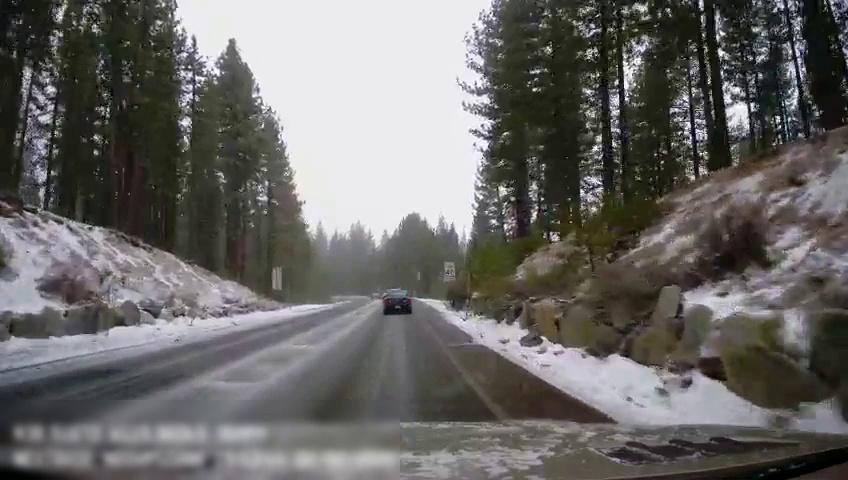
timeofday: Day
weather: Snowy
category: Drivable Space
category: Vehicles | Car
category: Lanes | Opposite Lane
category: Lanes | Opposite Lane
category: Lanes | Opposite Lane
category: Lanes | Opposite Lane
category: Lanes | Current Lane
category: Traffic | Signs
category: Traffic | Signs